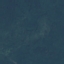
Land use / land cover: Forest